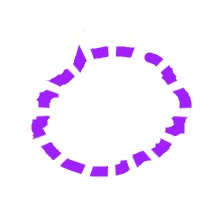
Shape: circle